Field crop: tomato
Growth stage: 1
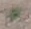
Species: solanum